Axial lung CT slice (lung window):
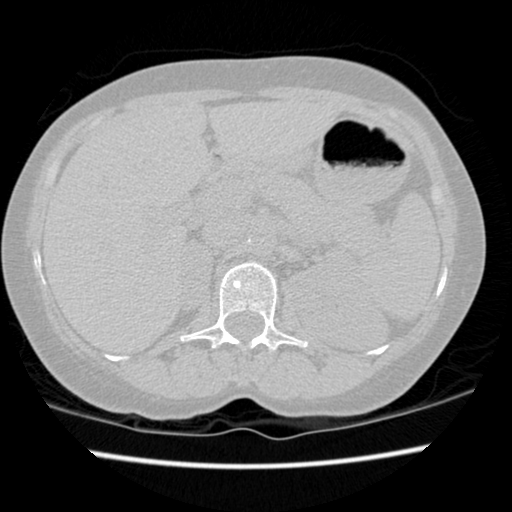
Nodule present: no